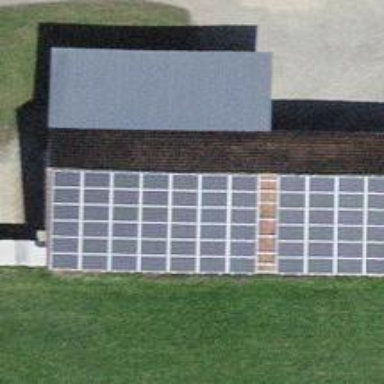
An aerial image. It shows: Solar power generator with photovoltaic panels.